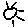
Label: sun